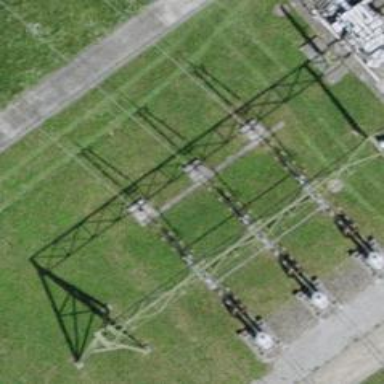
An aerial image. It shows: Insulator used in power equipment.